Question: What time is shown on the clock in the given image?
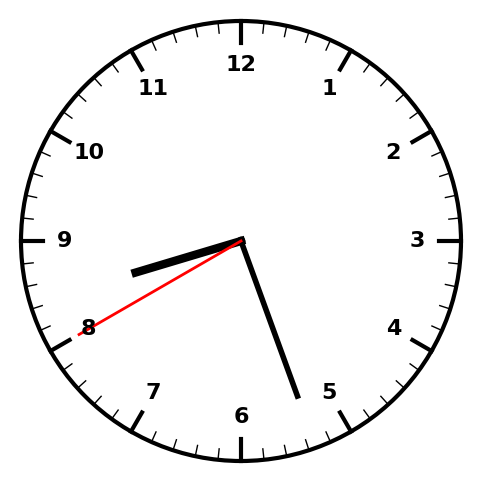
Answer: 08:26:40